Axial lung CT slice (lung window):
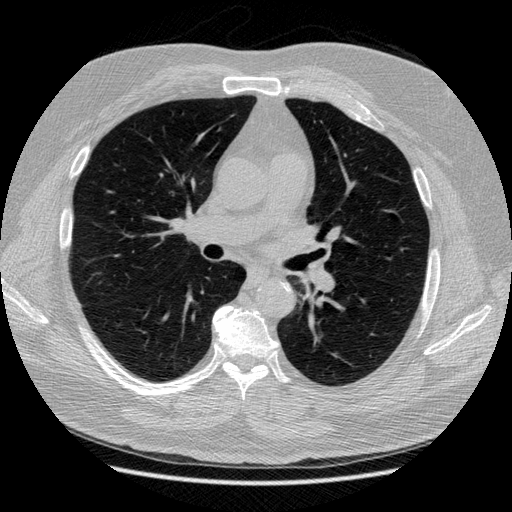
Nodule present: no